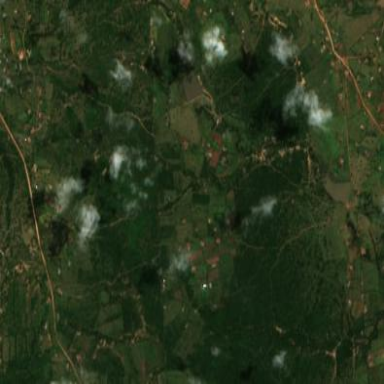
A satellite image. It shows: Forest area.